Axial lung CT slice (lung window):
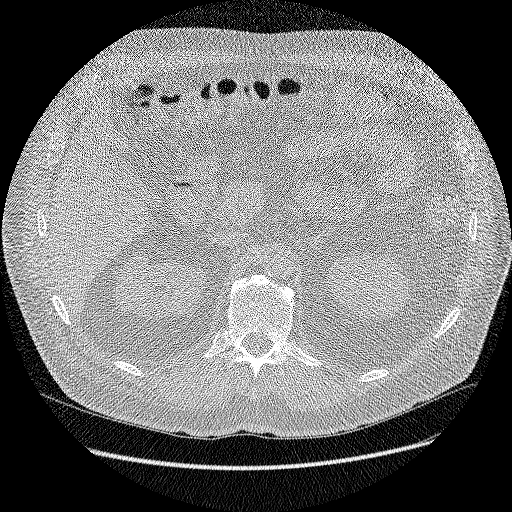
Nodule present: no